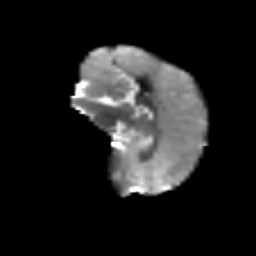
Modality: T2w
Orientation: sagittal
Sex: female
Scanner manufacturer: siemens
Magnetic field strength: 3 T
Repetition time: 5 s
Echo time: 0.071 s